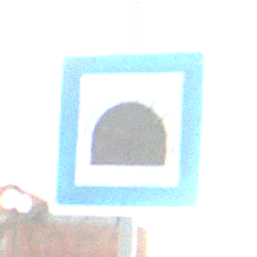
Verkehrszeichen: Tunnel
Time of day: SunriseSunset
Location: Outdoor (RoadRail)
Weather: PartlyCloudy
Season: NotSpecified
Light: Natural